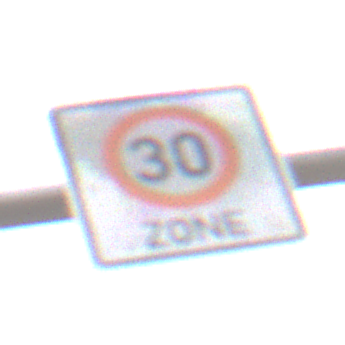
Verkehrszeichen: BeginnZone30
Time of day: Midday
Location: Outdoor (Suburban)
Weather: Overcast
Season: NotSpecified
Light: Natural